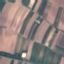
Label: PermanentCrop